Interaction volume radius: 10 \u00c5
Interaction volume height: 10 \u00c5
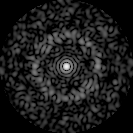
Disorder parameter: 0.8681